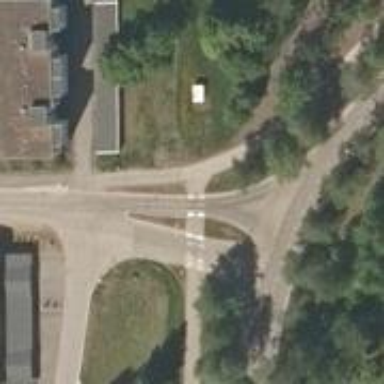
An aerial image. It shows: Footway with asphalt surface. The crossing is zebra crossing with central island.